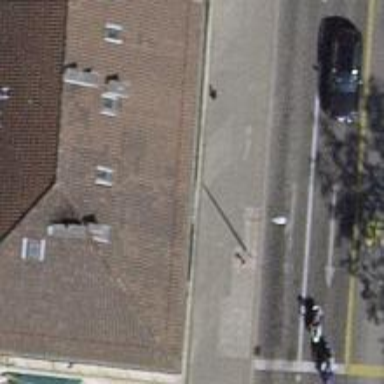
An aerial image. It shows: Restaurant.